Field crop: maize
Growth stage: 2
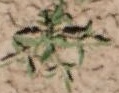
Species: atriplex